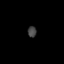
Tissue: lung
Cell type: Endothelial cells
Senescence score: 0.5526
Nuclear area (px): 93
Mean DAPI intensity: 66.398